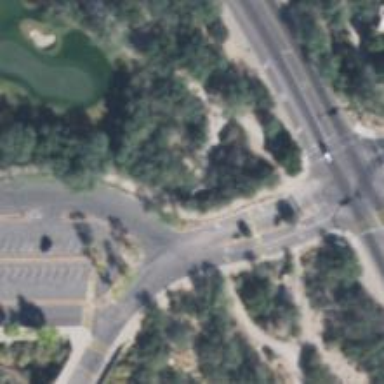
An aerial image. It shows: Path for both roads and golfers.